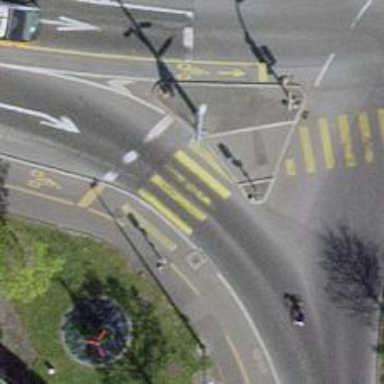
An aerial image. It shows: Crossing with zebra markings controlled by traffic signals.